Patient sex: M
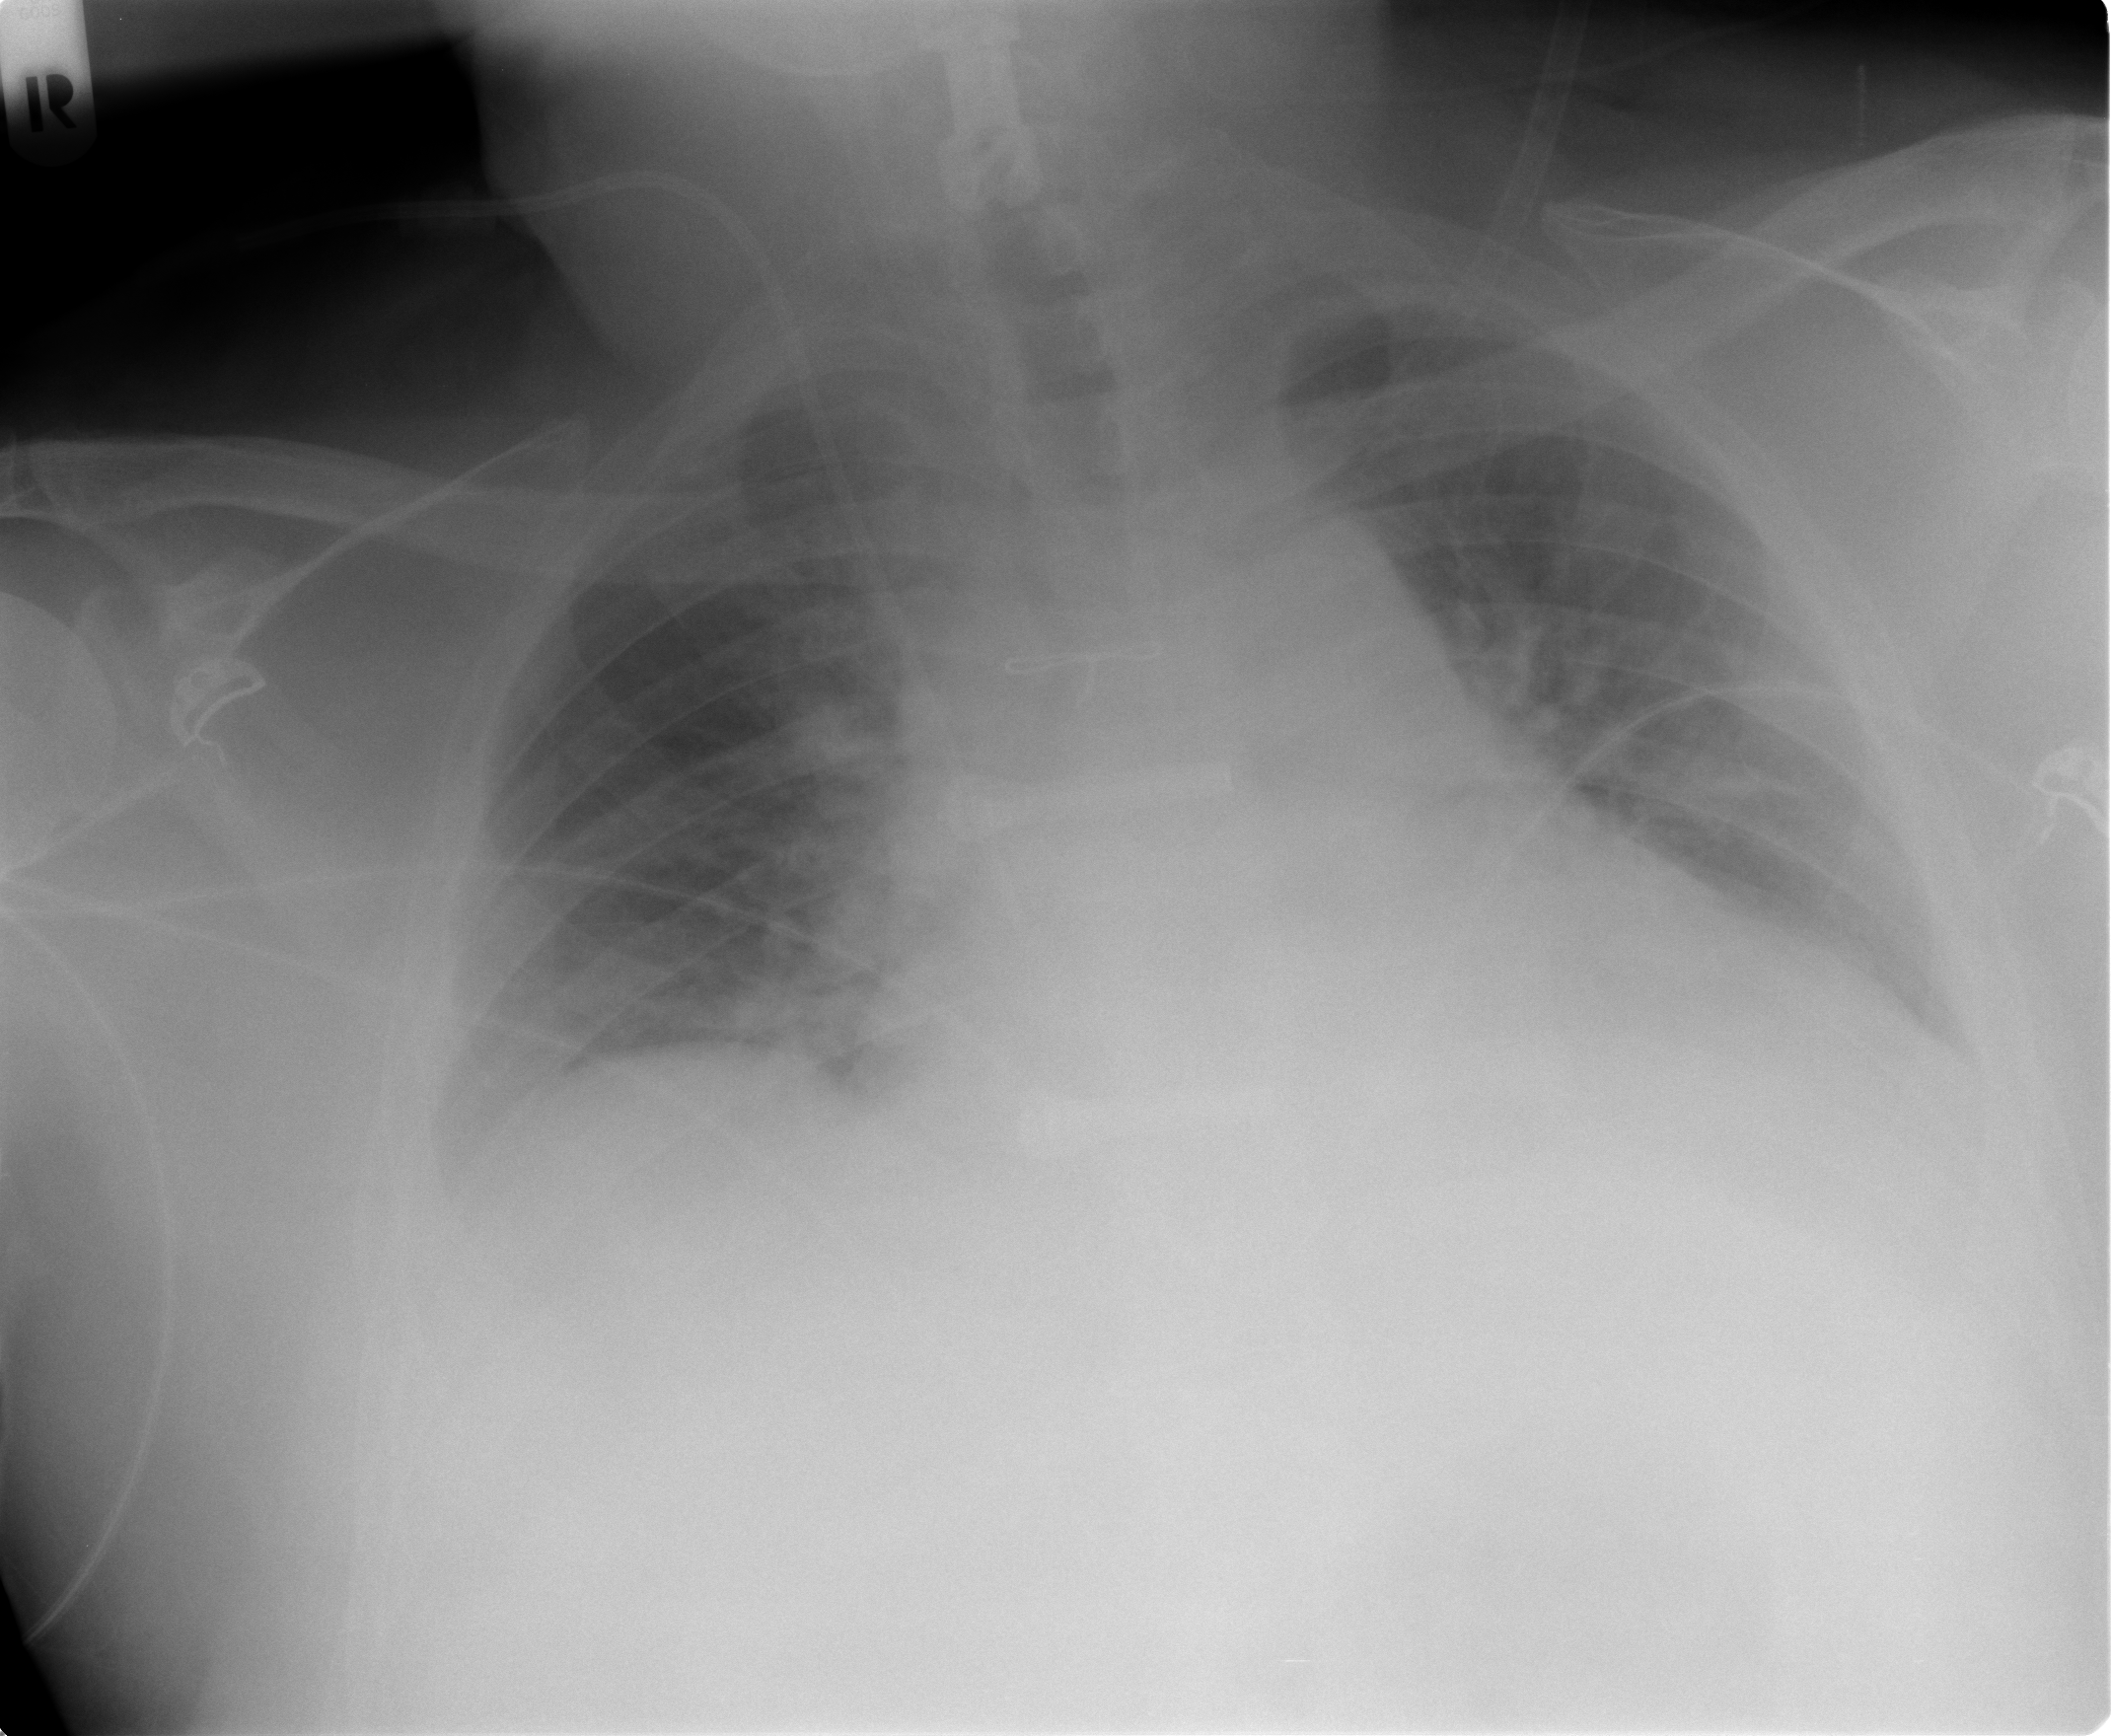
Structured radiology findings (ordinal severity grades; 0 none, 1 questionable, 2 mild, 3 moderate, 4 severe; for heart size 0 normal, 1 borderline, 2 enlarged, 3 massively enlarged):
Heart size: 2
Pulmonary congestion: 2
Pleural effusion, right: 2
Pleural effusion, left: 2
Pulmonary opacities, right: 0
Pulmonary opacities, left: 0
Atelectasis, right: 2
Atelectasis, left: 2